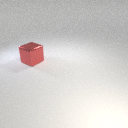
large red metal cube